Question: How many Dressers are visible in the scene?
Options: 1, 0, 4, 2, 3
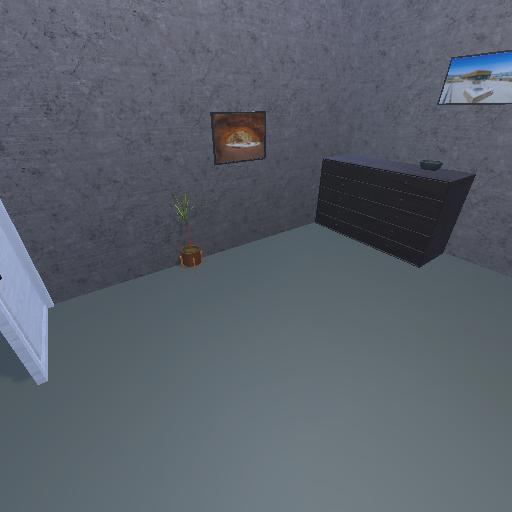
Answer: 1